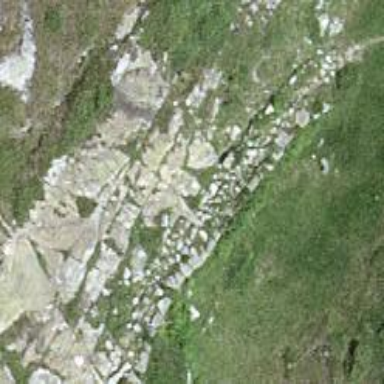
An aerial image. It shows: Wall made of dry stone.